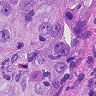
Metastatic tissue present: yes